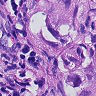
Metastatic tissue present: yes